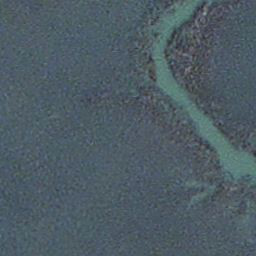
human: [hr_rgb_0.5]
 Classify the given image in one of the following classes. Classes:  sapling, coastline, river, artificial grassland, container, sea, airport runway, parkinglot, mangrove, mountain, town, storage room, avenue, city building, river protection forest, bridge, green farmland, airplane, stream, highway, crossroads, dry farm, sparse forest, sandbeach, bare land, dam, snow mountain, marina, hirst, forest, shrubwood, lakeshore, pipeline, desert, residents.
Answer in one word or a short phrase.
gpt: stream